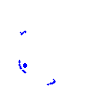
Particle: kaon